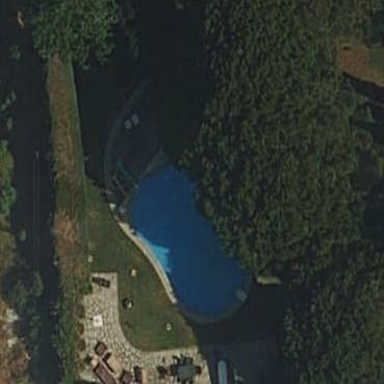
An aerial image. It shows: Swimming pool located in leisure land.